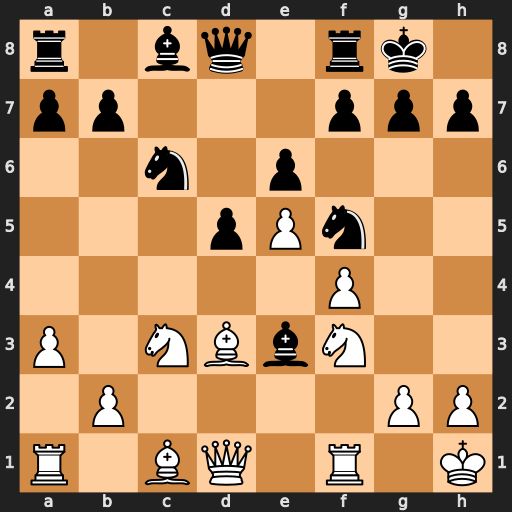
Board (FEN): r1bq1rk1/pp3ppp/2n1p3/3pPn2/5P2/P1NBbN2/1P4PP/R1BQ1R1K
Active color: w
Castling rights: -
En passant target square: -
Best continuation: Bxf5 exf5 Bxe3